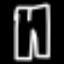
Label: pants